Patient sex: M
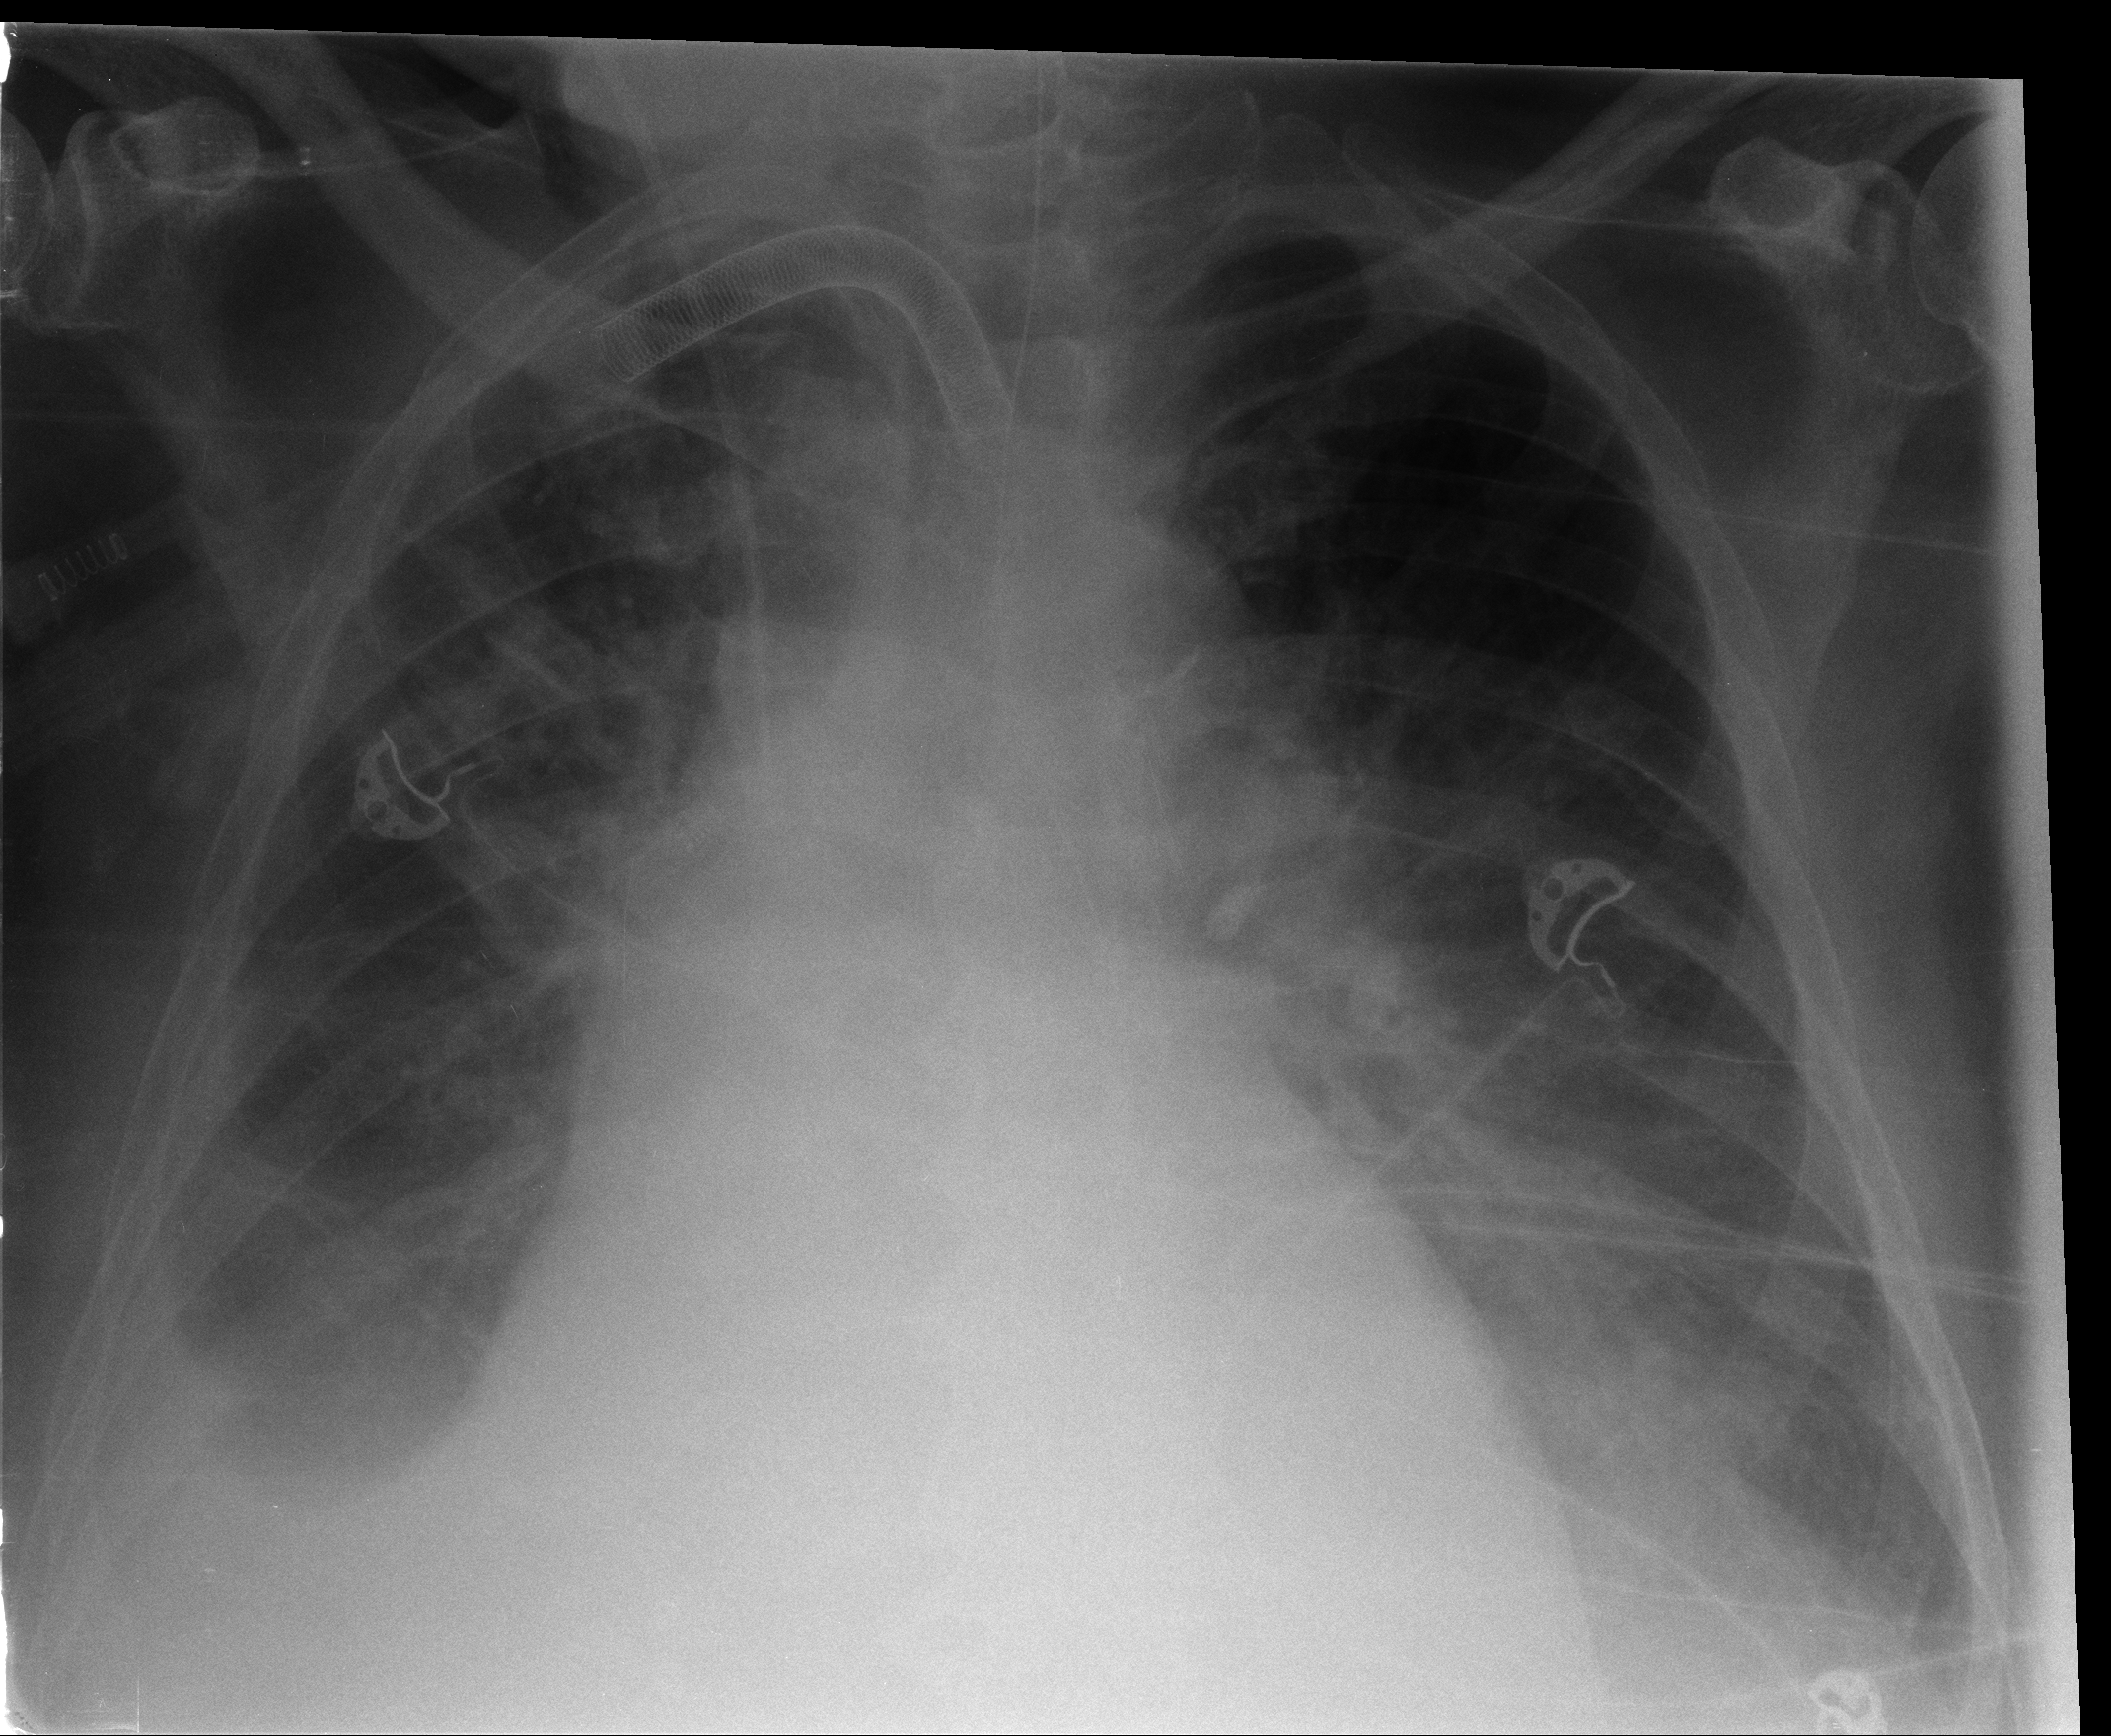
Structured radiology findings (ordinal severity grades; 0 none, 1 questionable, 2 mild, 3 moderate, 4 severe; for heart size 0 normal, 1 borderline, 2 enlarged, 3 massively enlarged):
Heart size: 2
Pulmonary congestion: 2
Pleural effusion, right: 3
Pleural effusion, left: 2
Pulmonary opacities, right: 2
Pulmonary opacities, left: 2
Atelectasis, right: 2
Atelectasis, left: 2